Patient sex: M
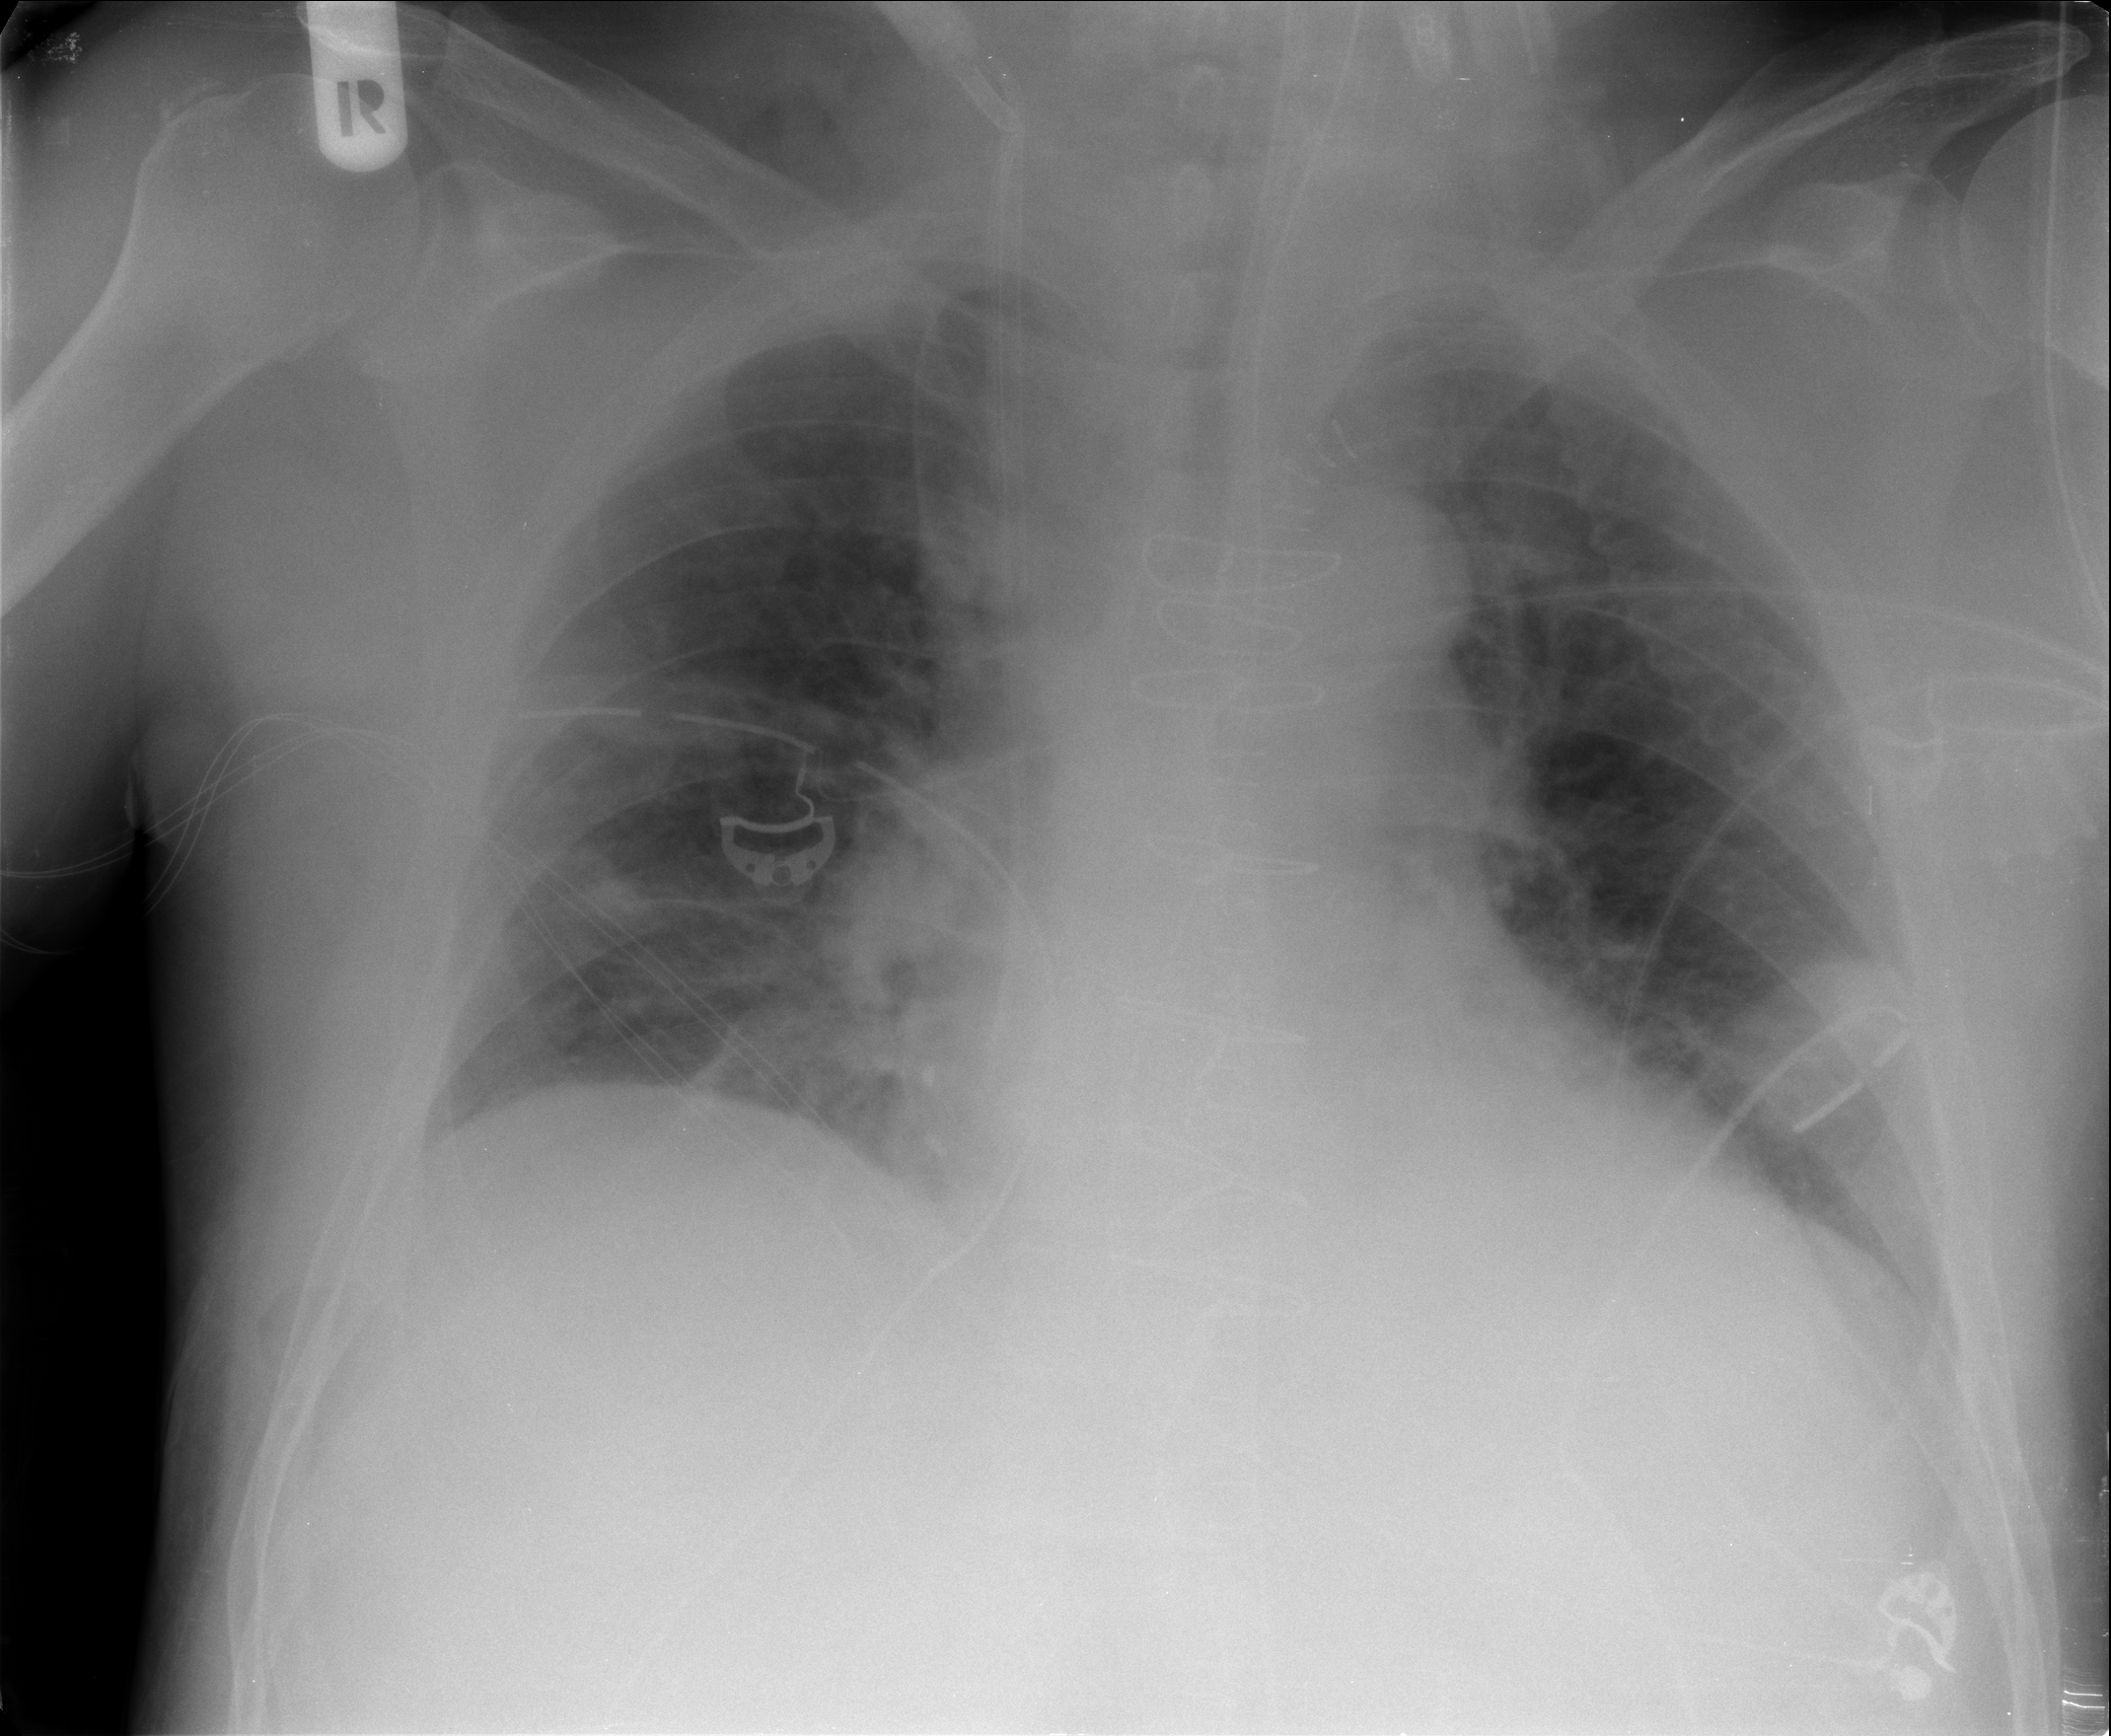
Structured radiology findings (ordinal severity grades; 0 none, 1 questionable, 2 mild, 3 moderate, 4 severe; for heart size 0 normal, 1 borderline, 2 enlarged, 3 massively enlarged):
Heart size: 0
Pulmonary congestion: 2
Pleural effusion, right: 2
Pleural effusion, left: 2
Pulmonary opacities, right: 0
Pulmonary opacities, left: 0
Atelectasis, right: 2
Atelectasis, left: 2